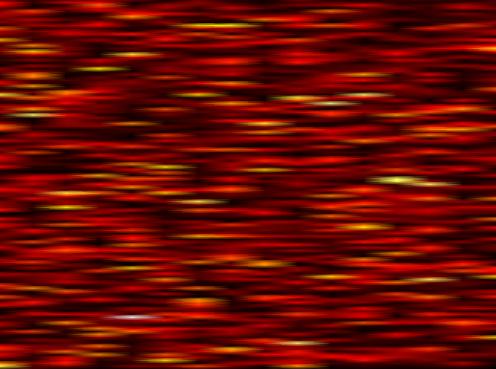
Label: FBMC